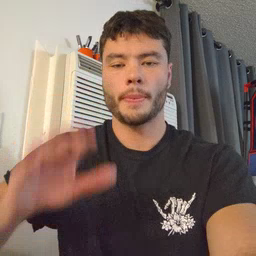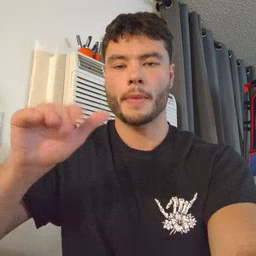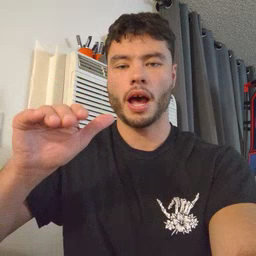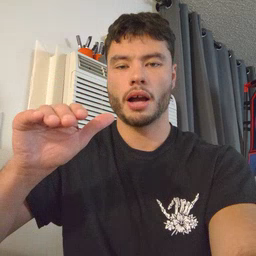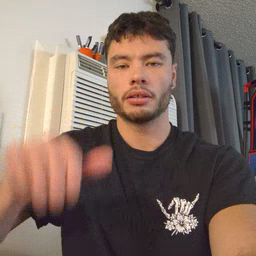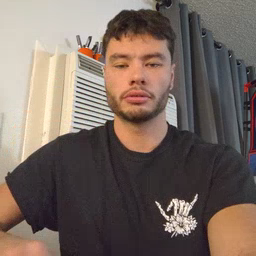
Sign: bye